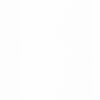
Label: dusty